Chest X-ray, PA view. Patient: 69 years old, sex M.
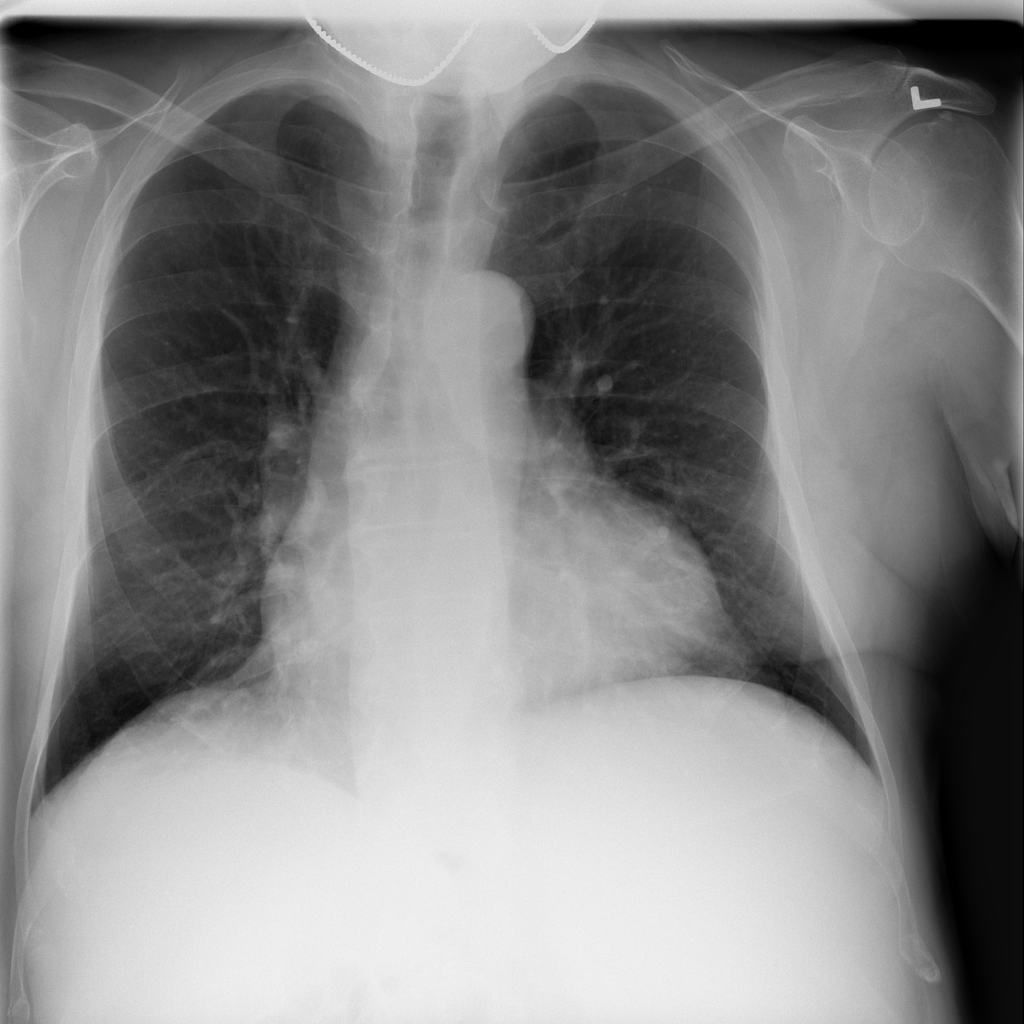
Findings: No Finding